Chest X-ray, PA view. Patient: 49 years old, sex M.
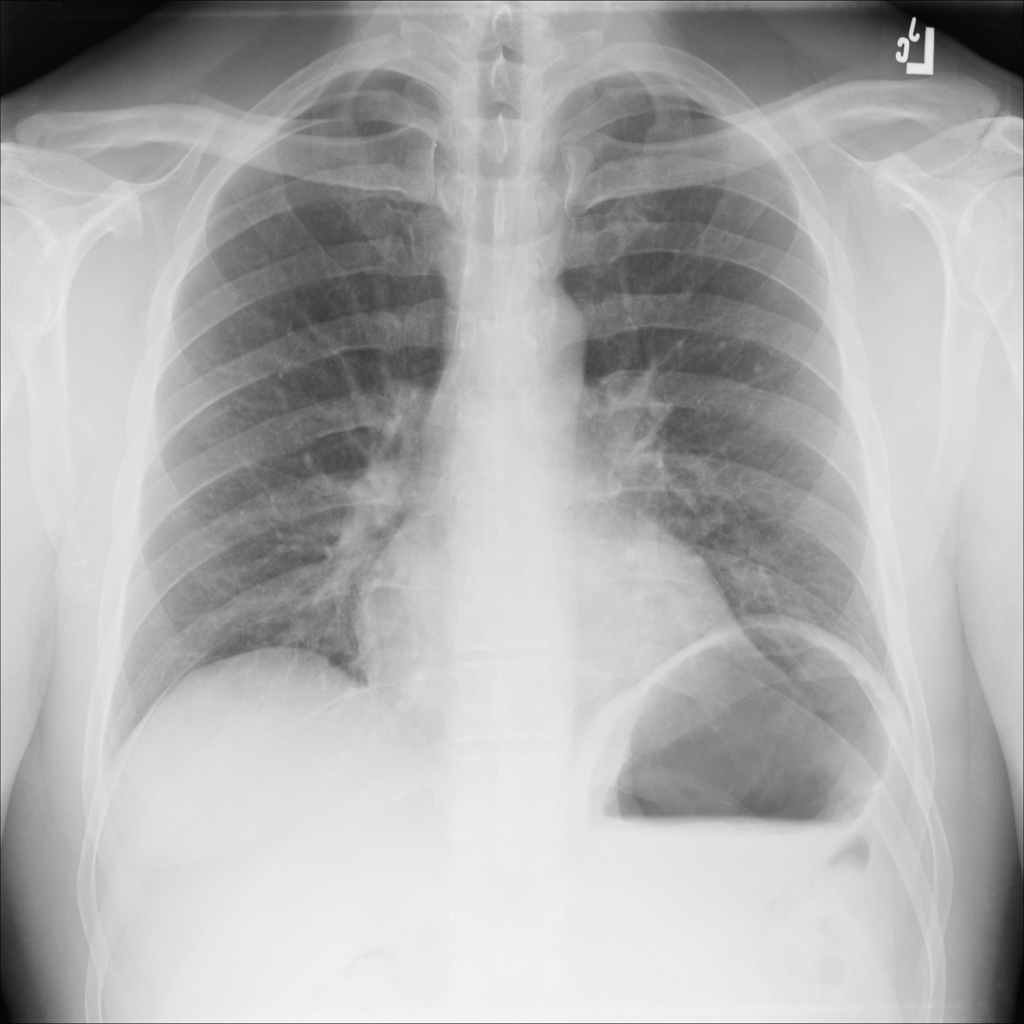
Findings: Infiltration, Nodule